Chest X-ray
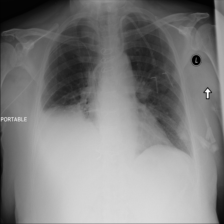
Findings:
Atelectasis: negative
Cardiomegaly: negative
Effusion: negative
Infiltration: negative
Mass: negative
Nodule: negative
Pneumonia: negative
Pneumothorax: negative
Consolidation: negative
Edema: negative
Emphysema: negative
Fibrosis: negative
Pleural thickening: negative
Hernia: negative